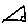
Label: triangle